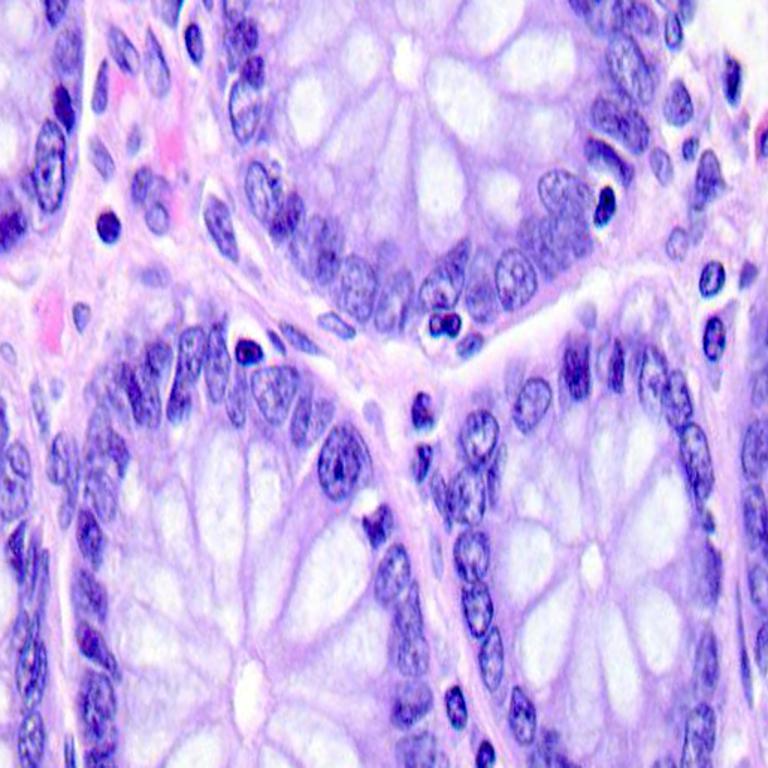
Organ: colon
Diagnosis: benign